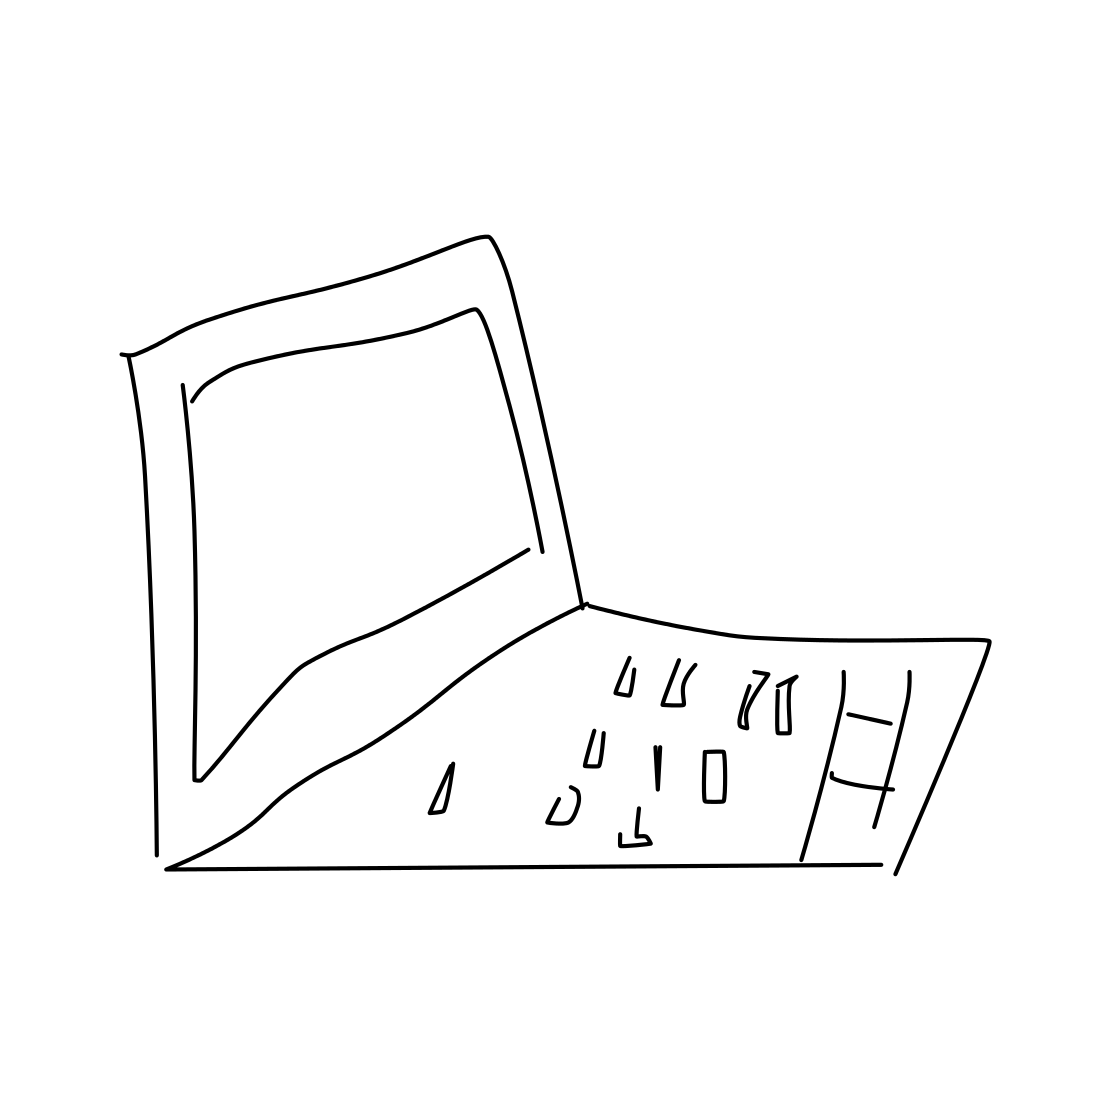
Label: laptop